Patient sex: F
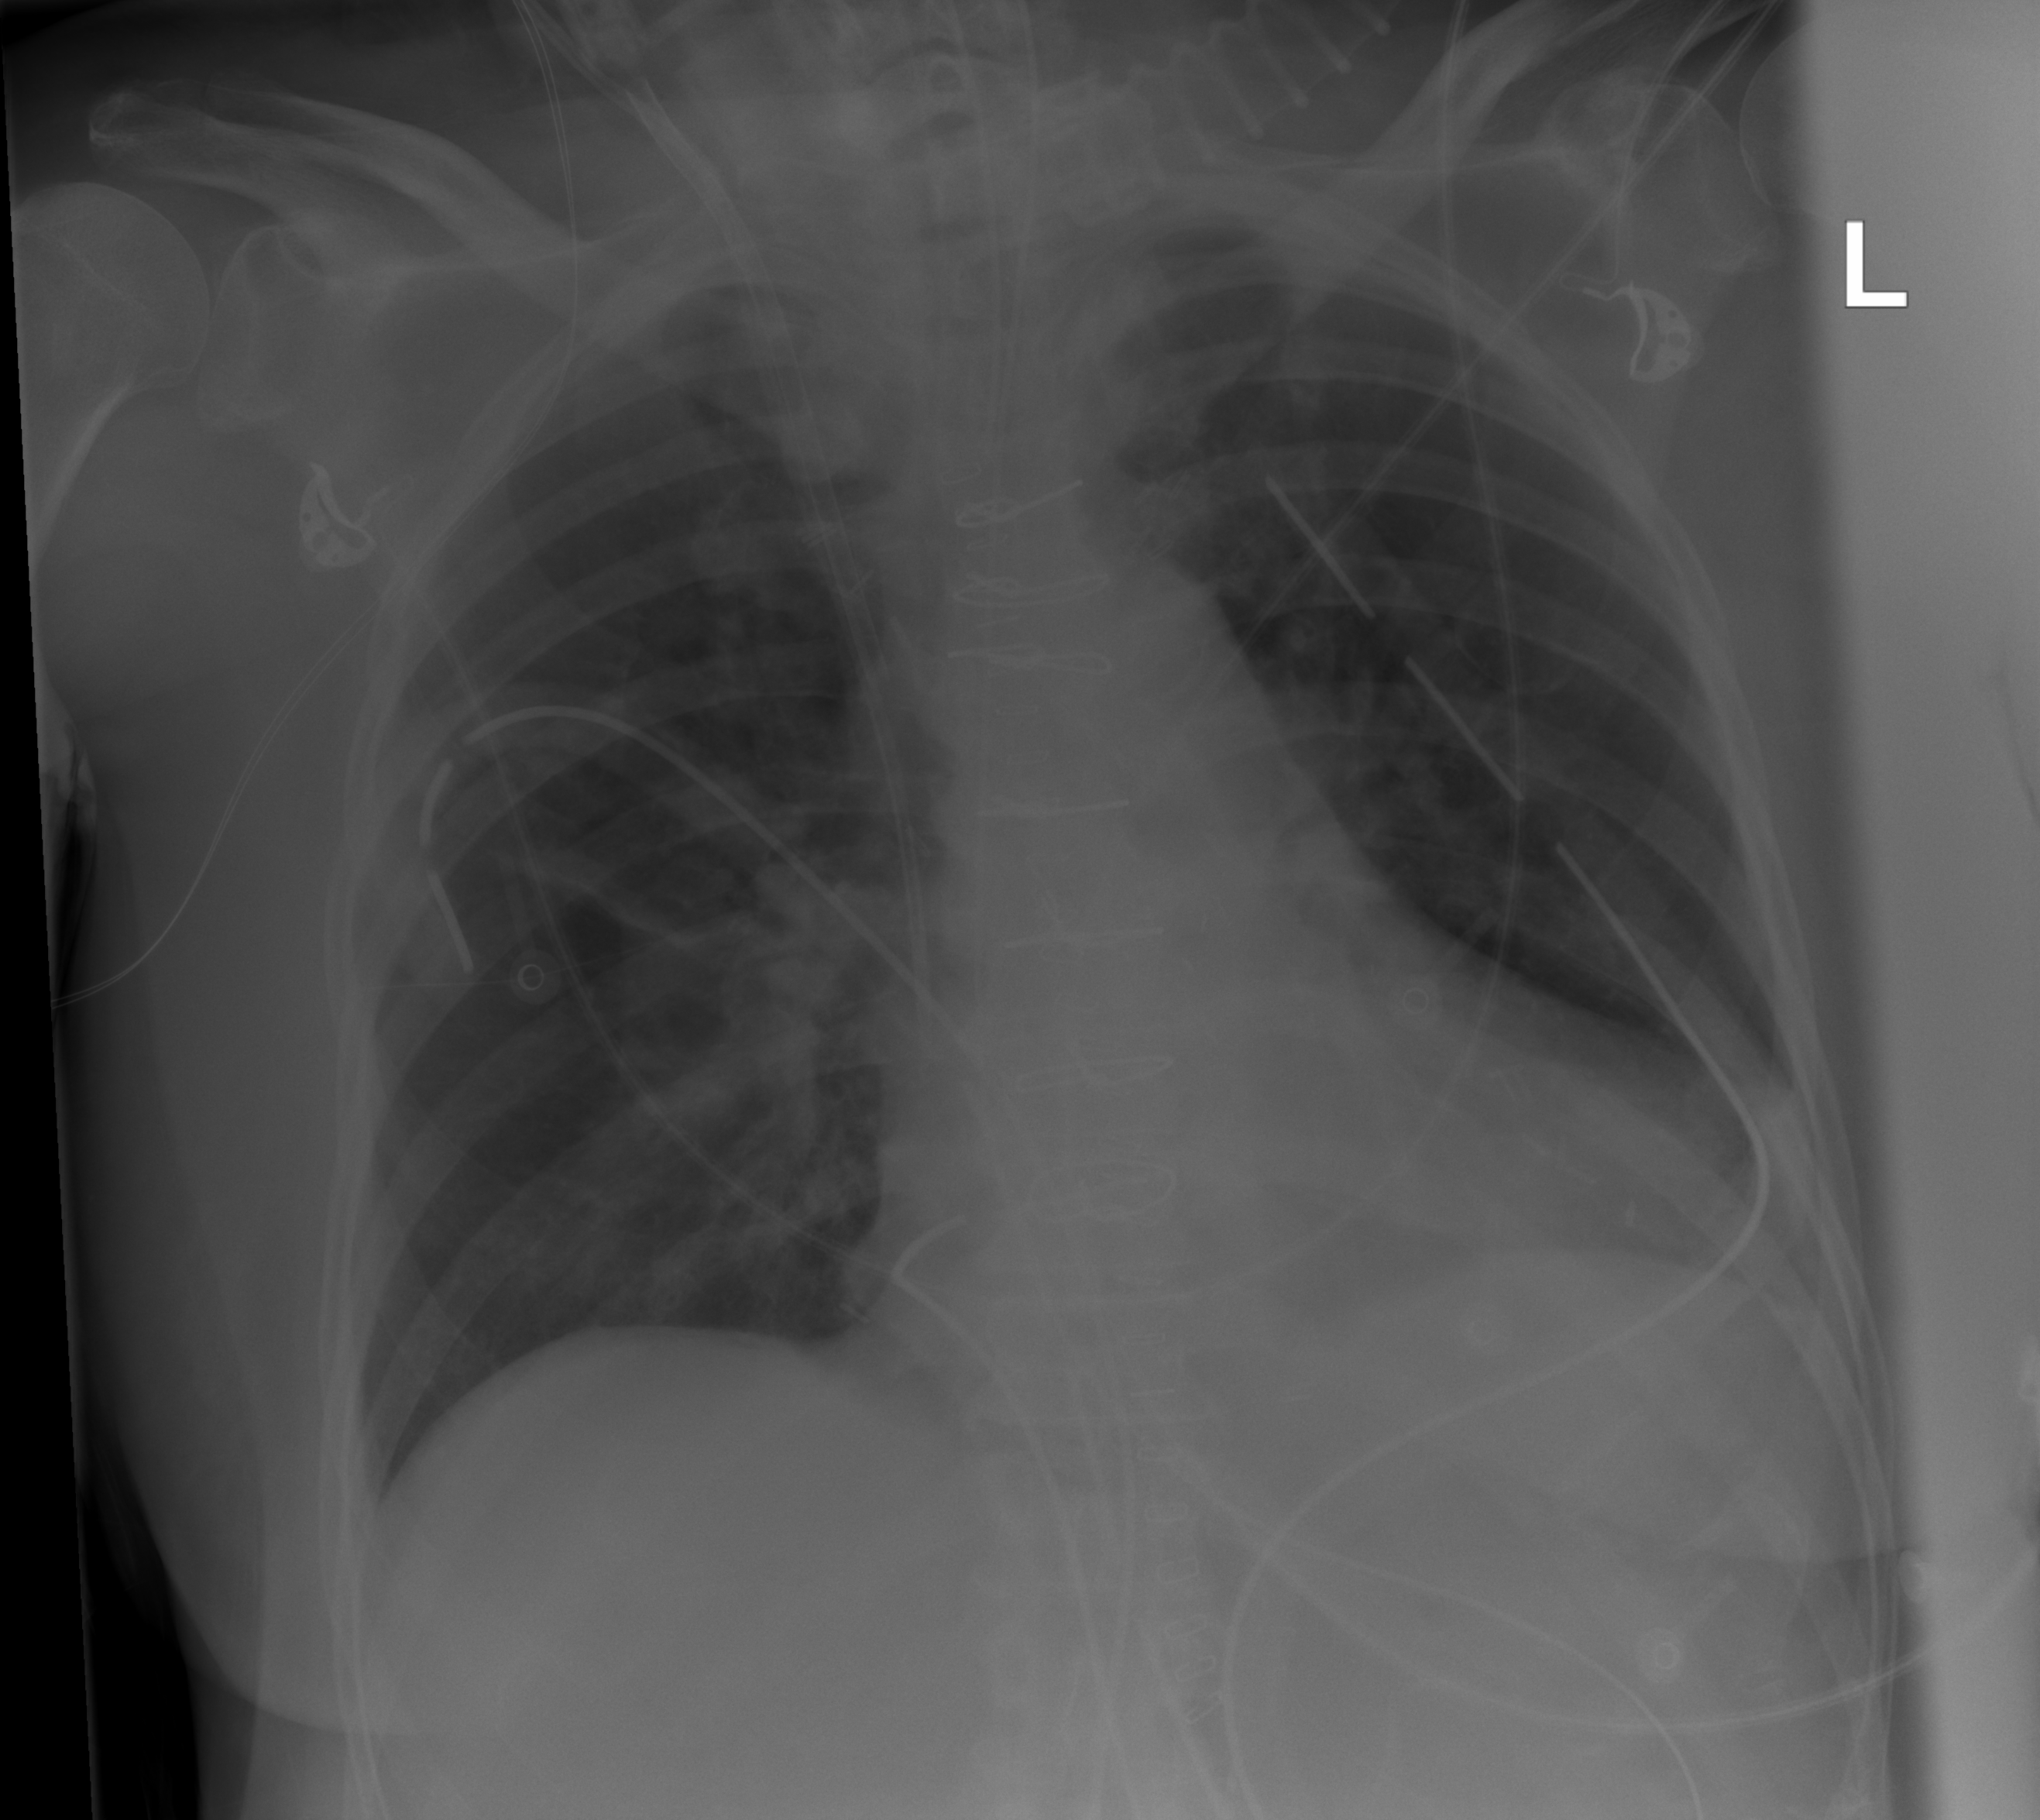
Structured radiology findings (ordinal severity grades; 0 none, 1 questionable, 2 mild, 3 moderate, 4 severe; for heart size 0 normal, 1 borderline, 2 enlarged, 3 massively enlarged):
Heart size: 2
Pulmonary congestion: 2
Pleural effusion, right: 0
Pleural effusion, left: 0
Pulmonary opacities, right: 0
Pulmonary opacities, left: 0
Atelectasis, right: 2
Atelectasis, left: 2